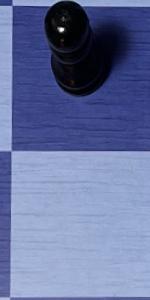
Label: Empty